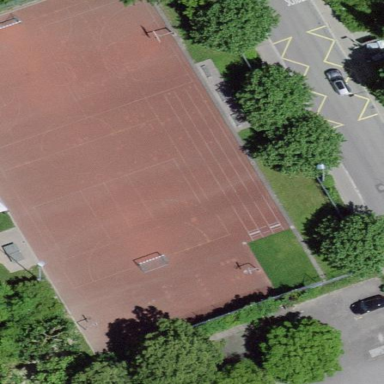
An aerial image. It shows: Paved multi-sport pitch on leisure land.